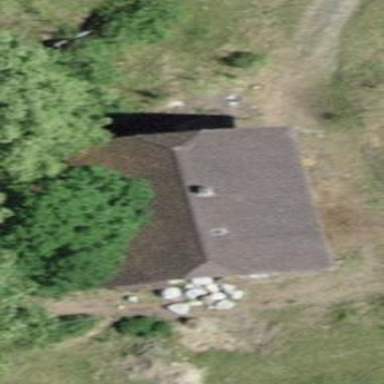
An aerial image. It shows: Cabin is depicted in the image.